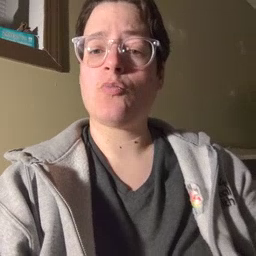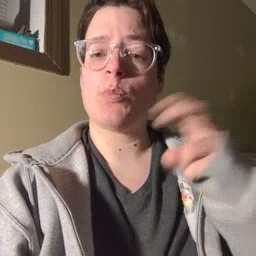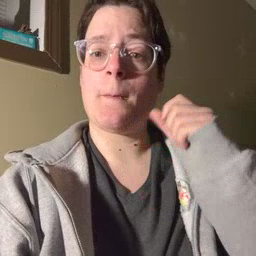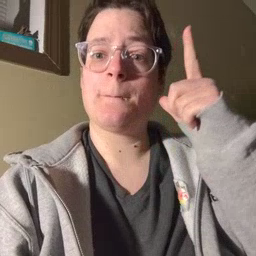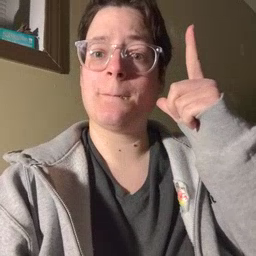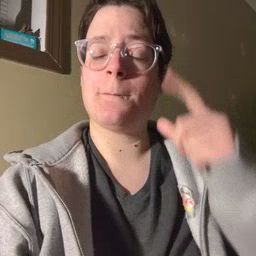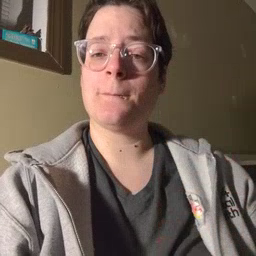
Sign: wake